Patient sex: M
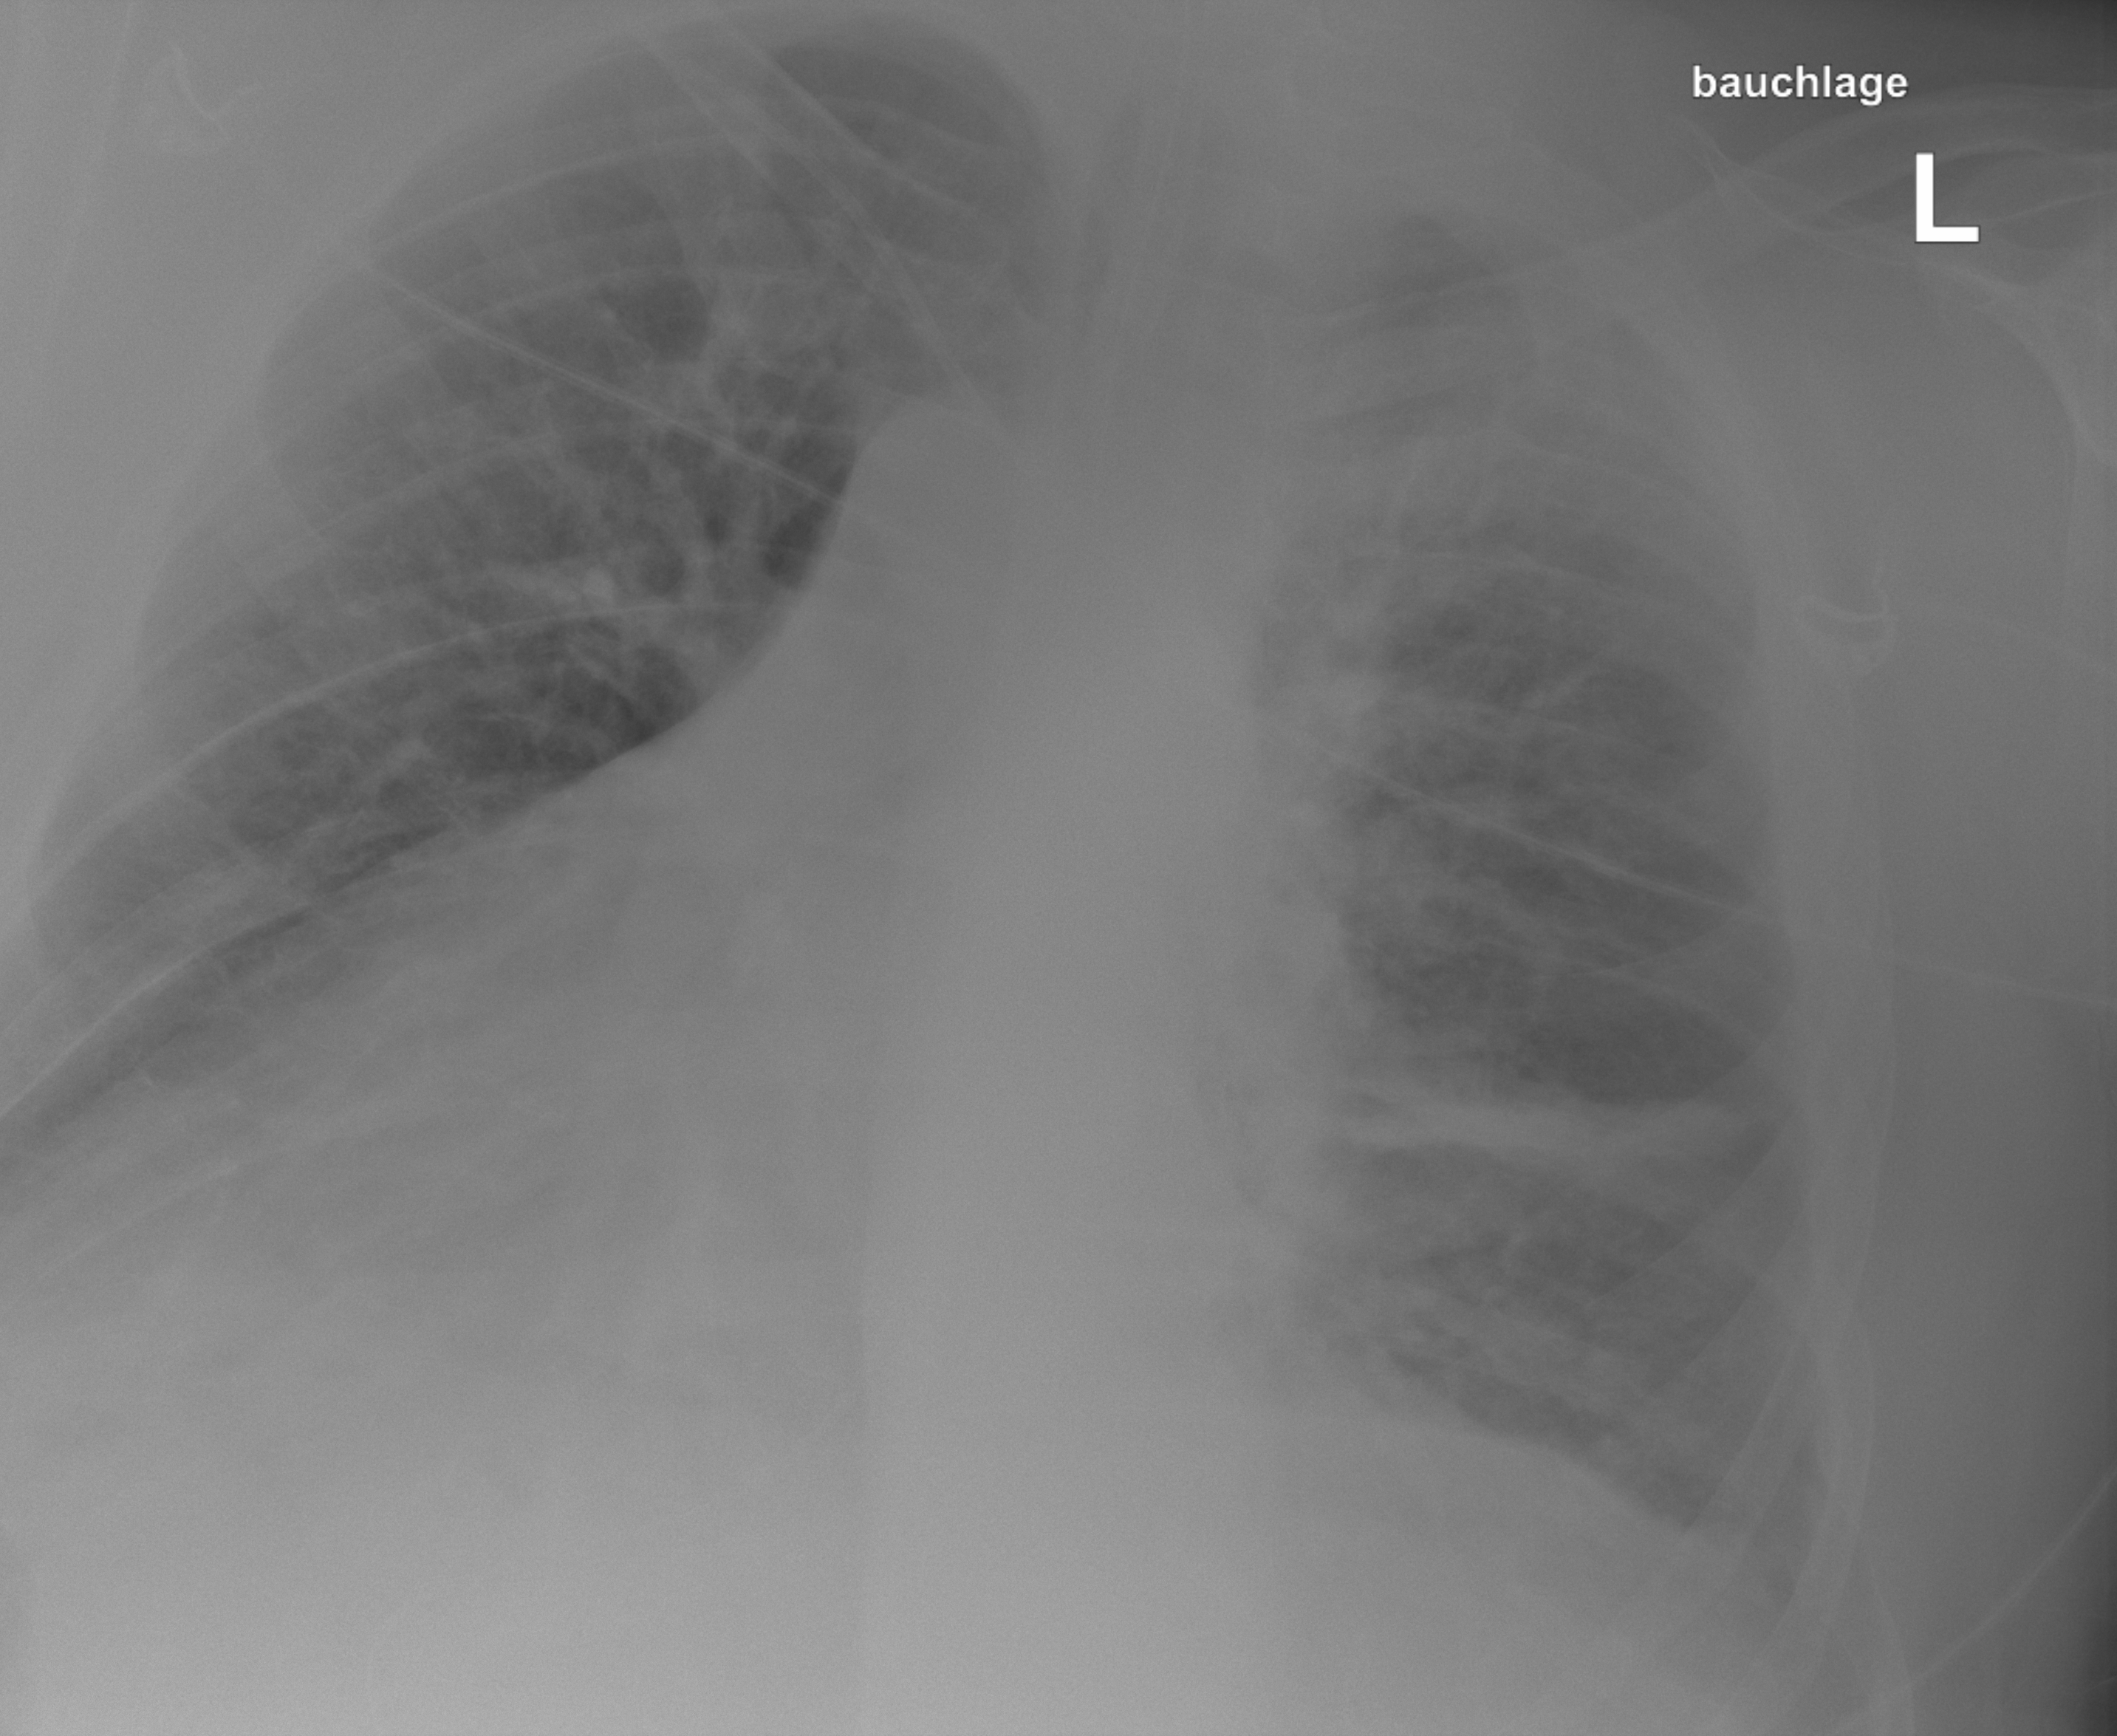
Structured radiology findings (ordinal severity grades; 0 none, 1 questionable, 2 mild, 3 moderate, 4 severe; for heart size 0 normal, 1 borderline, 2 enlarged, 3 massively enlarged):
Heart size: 0
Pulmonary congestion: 2
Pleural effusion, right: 0
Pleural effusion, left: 0
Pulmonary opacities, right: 0
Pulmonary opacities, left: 0
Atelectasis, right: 2
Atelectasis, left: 0